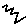
Label: zigzag